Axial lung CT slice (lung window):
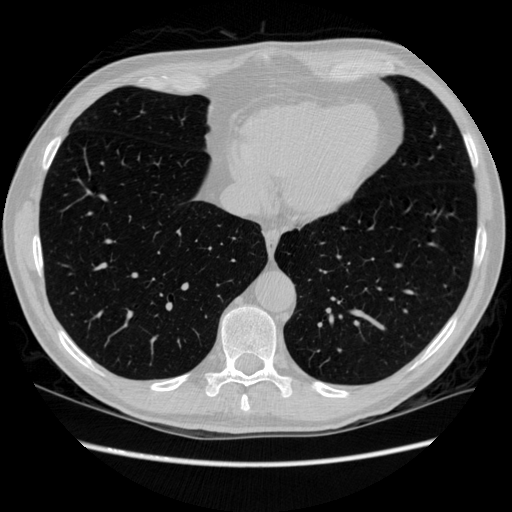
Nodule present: no